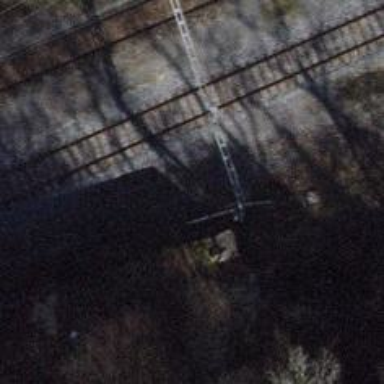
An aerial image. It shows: Rail yard with electrified contact lines for the trains.